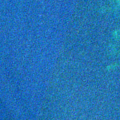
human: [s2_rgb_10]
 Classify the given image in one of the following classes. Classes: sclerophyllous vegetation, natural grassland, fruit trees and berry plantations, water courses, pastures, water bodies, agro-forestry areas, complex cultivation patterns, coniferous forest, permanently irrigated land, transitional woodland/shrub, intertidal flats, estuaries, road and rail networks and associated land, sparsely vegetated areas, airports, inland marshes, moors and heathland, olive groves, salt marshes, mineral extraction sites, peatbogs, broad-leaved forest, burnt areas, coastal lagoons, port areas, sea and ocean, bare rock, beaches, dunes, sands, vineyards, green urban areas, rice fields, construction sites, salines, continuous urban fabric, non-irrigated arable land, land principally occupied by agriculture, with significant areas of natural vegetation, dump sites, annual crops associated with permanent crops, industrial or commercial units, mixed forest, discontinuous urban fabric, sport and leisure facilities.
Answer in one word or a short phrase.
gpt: sea and ocean